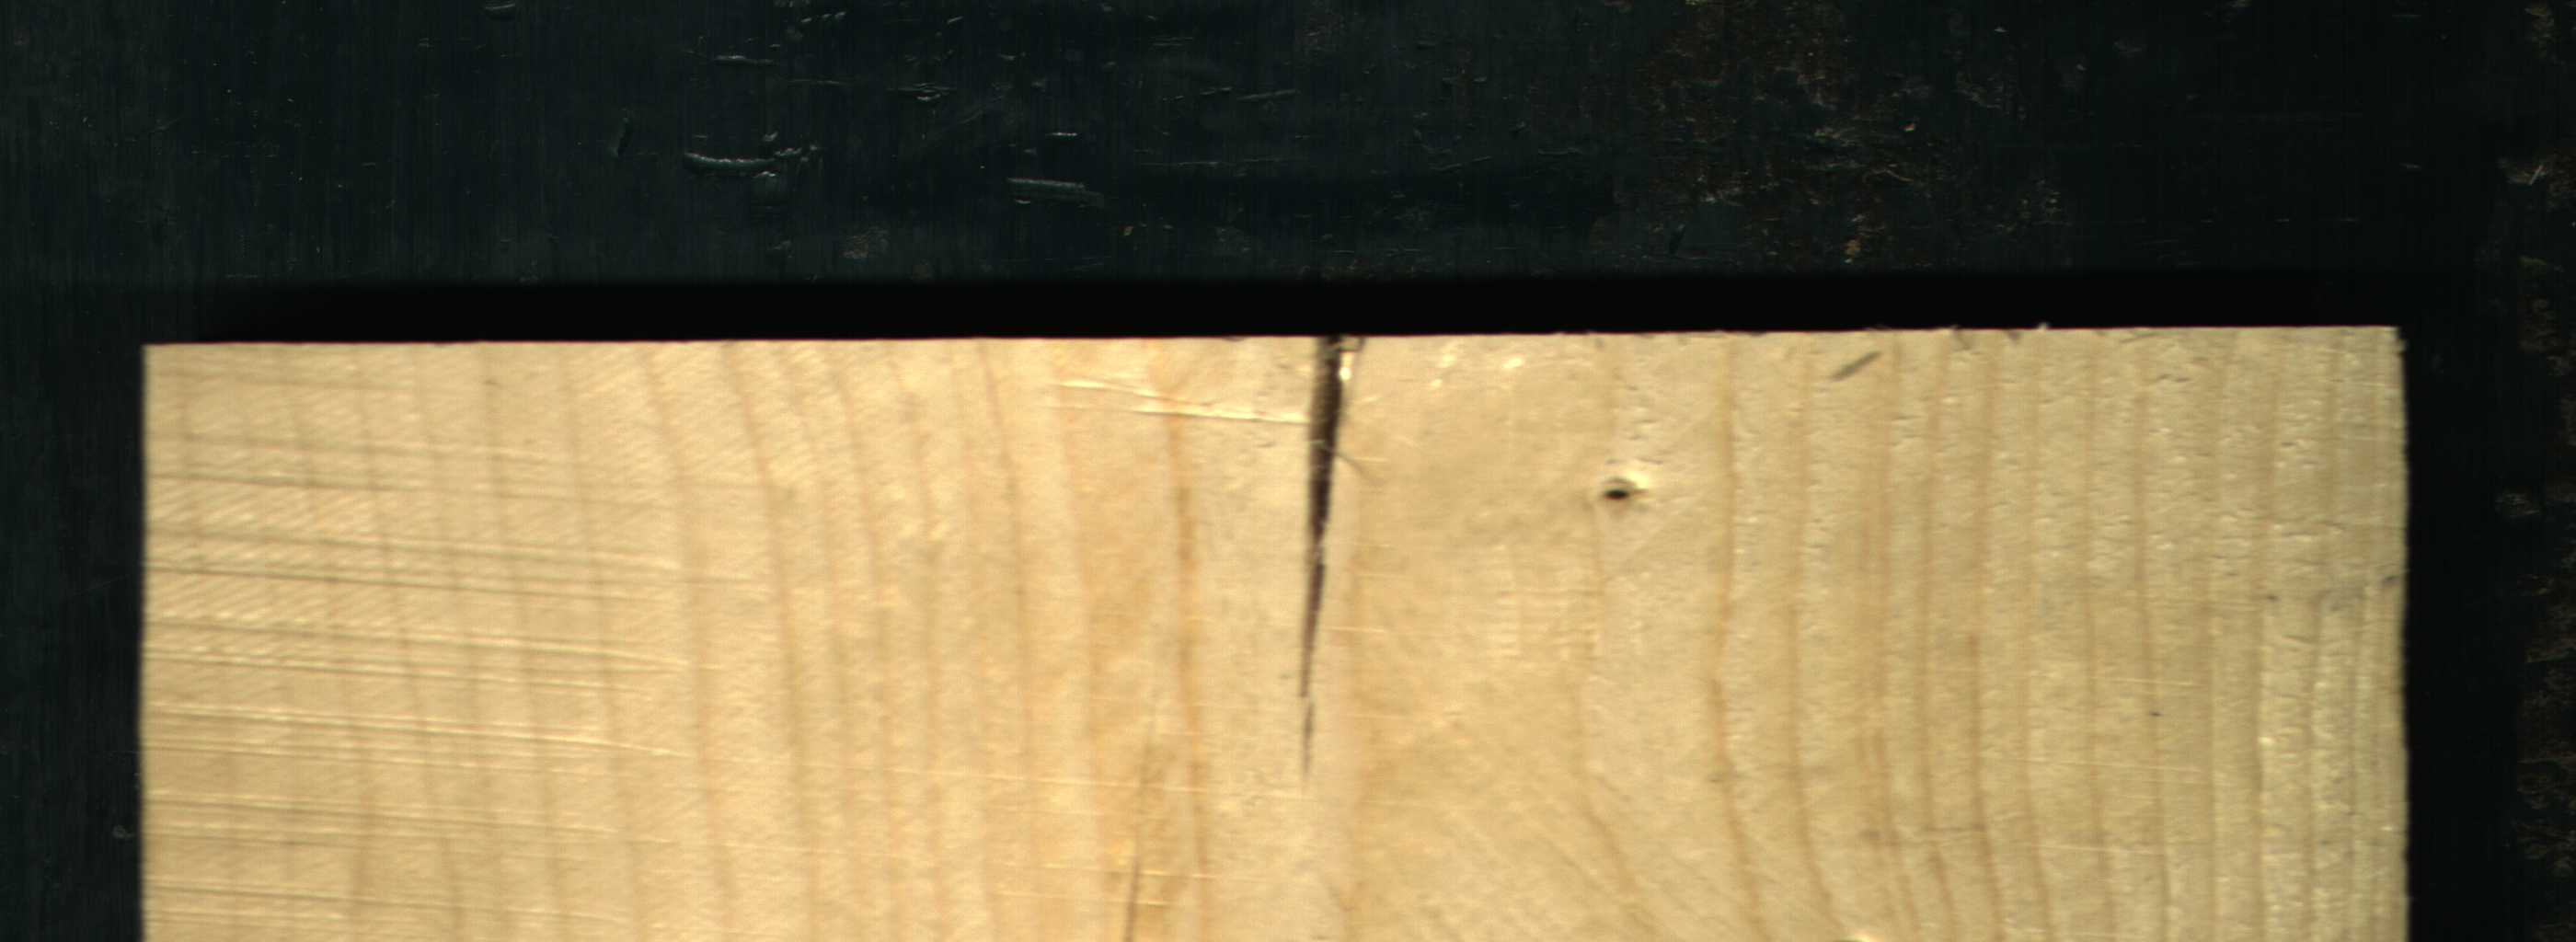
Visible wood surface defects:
Crack
Dead_Knot